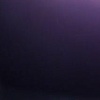
Label: space